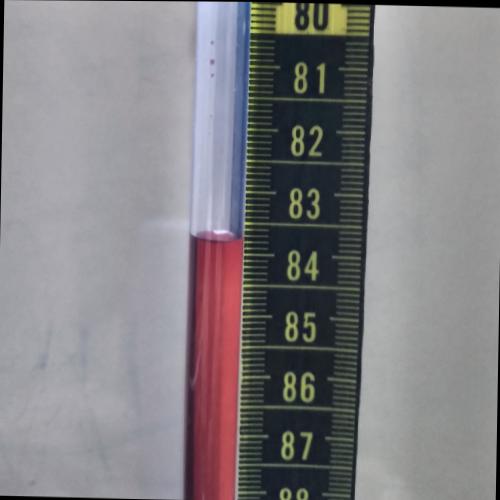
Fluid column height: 83.8 cm